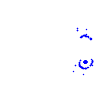
Particle: kaon